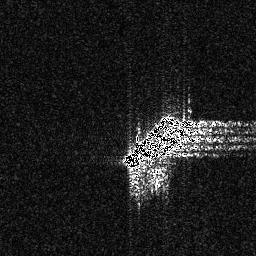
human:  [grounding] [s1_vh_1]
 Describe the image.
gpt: In the satellite image, there is  <ref>1 large ship </ref> <box>[[46, 44, 73, 67, 0]]</box> located at center.